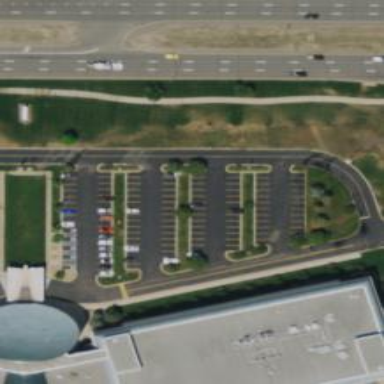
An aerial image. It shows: Parking space is available.